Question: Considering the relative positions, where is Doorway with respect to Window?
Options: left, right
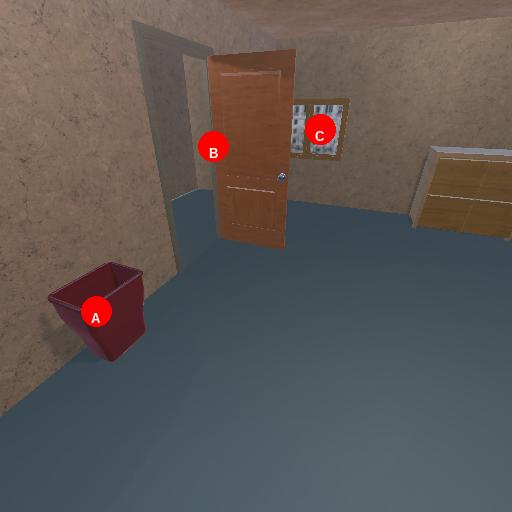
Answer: left